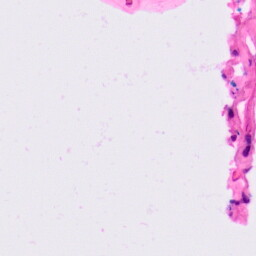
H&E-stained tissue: Lung